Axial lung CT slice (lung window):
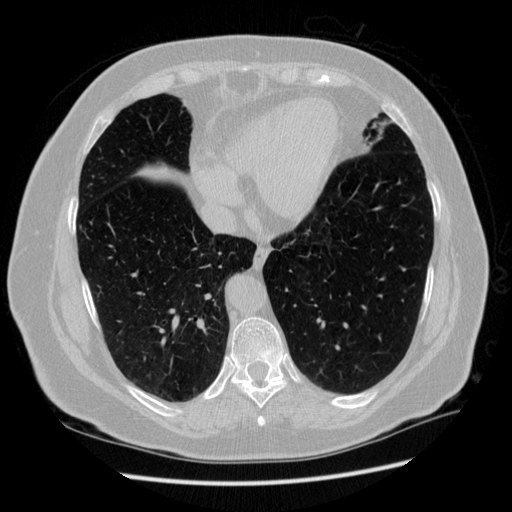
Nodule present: no